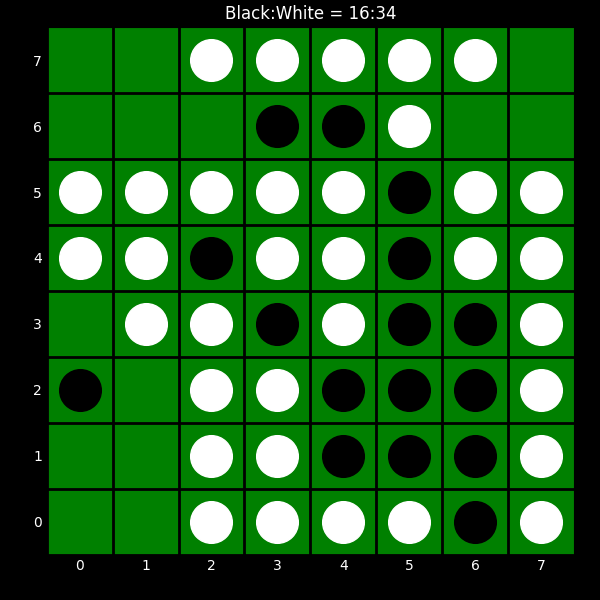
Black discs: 16
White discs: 34